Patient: sex F, age 57
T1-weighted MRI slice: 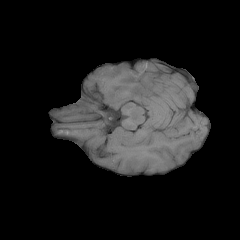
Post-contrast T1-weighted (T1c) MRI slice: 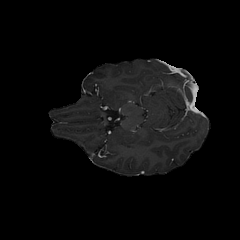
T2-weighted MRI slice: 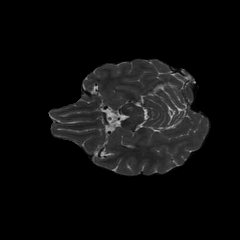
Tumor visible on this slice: no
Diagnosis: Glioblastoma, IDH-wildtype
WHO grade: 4